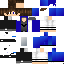
A male human skin with medium skin, wearing brown long hair dressed in a blue hoodie and black pants, featuring a closed mouth.